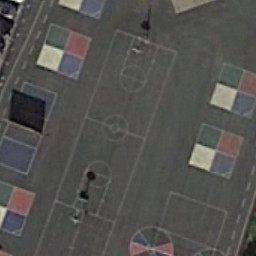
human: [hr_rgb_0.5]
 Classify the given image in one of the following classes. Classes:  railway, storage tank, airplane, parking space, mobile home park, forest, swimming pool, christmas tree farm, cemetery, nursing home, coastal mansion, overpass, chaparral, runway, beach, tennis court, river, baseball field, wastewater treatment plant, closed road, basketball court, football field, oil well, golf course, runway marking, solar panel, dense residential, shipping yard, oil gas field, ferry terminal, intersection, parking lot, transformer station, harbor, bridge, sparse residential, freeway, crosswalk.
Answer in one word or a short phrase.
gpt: basketball court